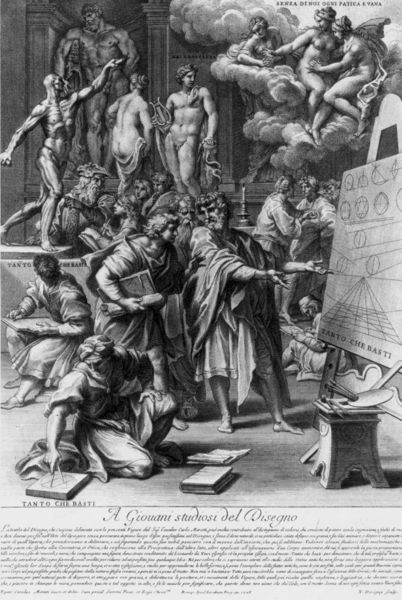
Titel: Die Zeichenschule
Künstler: Nicholas Dorigny
Standort: Hartford (Connecticut)
Institution: Wadsworth Atheneum
Schlagwörter: akt, flügel, hand, himmel, körper, mann, nackt, schatten, weiß, wolken, akte, dreieck, frauen, menschen, busen, frau, geste, grau, licht, männer, schwarz, zeichnung, wolke, malerei, bart, bärte, anatomie, architektur, arme, barock, falten, halten, kleidung, mensch, sockel, stehen, bild, gelehrte, hände, boden, figur, gewand, mantel, gewänder, klassizismus, personen, blatt, renaissance, kreis, engel, skulptur, statue, brüste, schrift, bücher, papier, italien, man, perspektive, lehrer, schule, studie, grafik, graphik, linien, hocker, saal, schemel, figuren, karikatur, tafel, grazien, weiblich, muskeln, inschrift, lesen, atelier, kerze, maler, muse, staffelei, leuchter, bildhauerei, nackte, zeigen, foto, nische, antike, buch, zentralperspektive, druck, druckgraphik, druckgrafik, radierung, stich, künstler, illustration, schwarzweiß, streit, text, zeitung, knien, kreise, denker, leinwand, bleistift, allegorie, kranz, kunst, künste, malen, palette, personifikation, pinsel, modelle, gestalten, rom, wissenschaftler, buchseite, kursiv, studien, geometrisch, kerzenleuchter, skulpturen, plastiken, statuen, männlich, zeichnen, antik, götter, olymp, toga, göttinen, konstruktion, griechenland, diskussion, plan, gelehrter, laute, studieren, dürer, schüler, lernen, harfe, pyramide, lyra, skizzen, david, kupferstich, athlet, herkules, mythen, geometrie, zeichner, tänzer, akademie, beschreibung, meister, erklärung, erklären, wissenschaft, architekten, lehre, proportionen, architekt, vasari, maße, mathematik, planung, adonis, berechnungen, vermessung, studenten, italienisch, zirkel, ackte, skizzieren, lehren, schrifft, bildhauerkunst, flugel, schriftgelehrte, achte, philosophen, disegno, mathematiker, aktstudien, anatomiestudien, anleitungen, athleten, atlethen, büher, gelerte, hötter, lehrlinge, lehrmeister, maßnehmen, maßstab lernen, maßstäbe, perspektibe, ratlosigkeit, schaubild, schautafel, unterhalb, zeichnen lernen leicht gemacht, stativ, statif, göter, musklen, philisoph, knienden